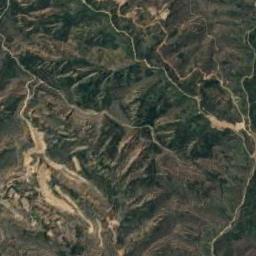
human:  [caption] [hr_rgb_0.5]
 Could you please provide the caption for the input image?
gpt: There are many roads of different lengths in the mountains .

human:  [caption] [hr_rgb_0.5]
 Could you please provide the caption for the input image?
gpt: The mountain is full of green plants with lines of bare land .

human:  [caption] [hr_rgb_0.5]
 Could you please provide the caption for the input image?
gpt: Seventy percent of the area on this mountain is bare orange-red land .

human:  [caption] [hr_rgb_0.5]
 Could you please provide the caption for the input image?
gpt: The folded mountain is covered with some vegetation and some roads go through the mountain .

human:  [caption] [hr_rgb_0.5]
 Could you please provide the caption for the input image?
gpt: There are some ridges and rivers on the brown mountain .